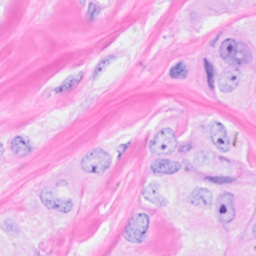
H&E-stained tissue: Breast